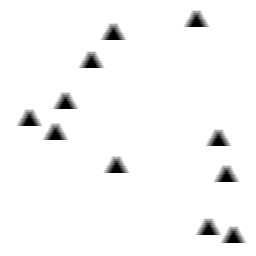
Squares: 0
Triangles: 11
Stars: 0
Total shapes: 11